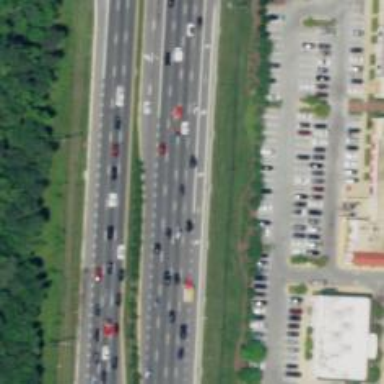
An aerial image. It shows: This image shows trunk highway that functions as expressway.